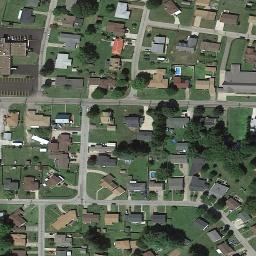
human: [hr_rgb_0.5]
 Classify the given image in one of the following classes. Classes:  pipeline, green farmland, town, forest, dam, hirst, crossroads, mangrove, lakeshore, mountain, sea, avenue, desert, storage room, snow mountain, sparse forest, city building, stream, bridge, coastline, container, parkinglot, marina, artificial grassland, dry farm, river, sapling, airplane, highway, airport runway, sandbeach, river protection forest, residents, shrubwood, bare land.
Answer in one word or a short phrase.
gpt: town